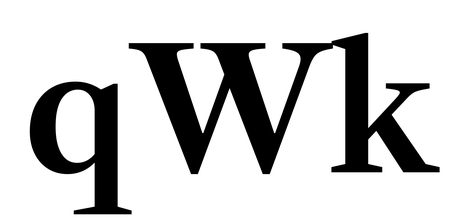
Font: LibreCaslonText_SemiBold